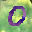
Label: 0